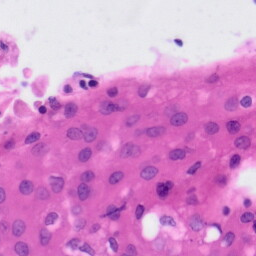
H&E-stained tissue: Tonsil